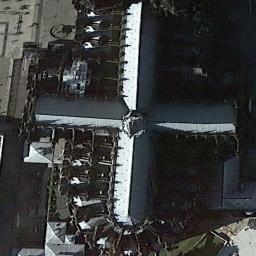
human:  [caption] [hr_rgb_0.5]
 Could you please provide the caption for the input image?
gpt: The church with a tower and the rest of the church has a white cross-shaped roof .

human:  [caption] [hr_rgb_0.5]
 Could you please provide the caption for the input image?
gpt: This is a church with grass all around it .

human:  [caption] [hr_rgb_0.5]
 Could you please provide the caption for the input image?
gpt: There is a church on the open place .

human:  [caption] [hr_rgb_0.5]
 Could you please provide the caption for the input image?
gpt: A church with a gray roof with a cross-shaped roof on the main house .

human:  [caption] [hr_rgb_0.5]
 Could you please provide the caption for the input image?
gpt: A church with a cross structure painted in white .